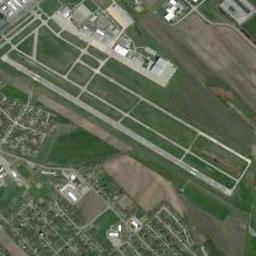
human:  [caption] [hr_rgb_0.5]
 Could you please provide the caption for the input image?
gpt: There are two crossing runways here .

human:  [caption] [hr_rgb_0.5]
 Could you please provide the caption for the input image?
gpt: There is an airport in the middle of the field next to some buildings .

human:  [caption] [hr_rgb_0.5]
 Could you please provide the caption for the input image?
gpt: An airport with some parallel runways on the lawn and some villages beside .

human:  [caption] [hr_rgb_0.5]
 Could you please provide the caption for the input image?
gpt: A complex airport with many runways and buildings and many aircraft parked on a huge lawn .

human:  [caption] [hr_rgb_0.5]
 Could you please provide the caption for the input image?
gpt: The grass of the airfield is divided into different sizes by the road .